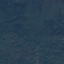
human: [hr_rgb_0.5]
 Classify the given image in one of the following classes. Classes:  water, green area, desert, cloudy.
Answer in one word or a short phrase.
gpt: green area